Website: home-depot
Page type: customer-info-address
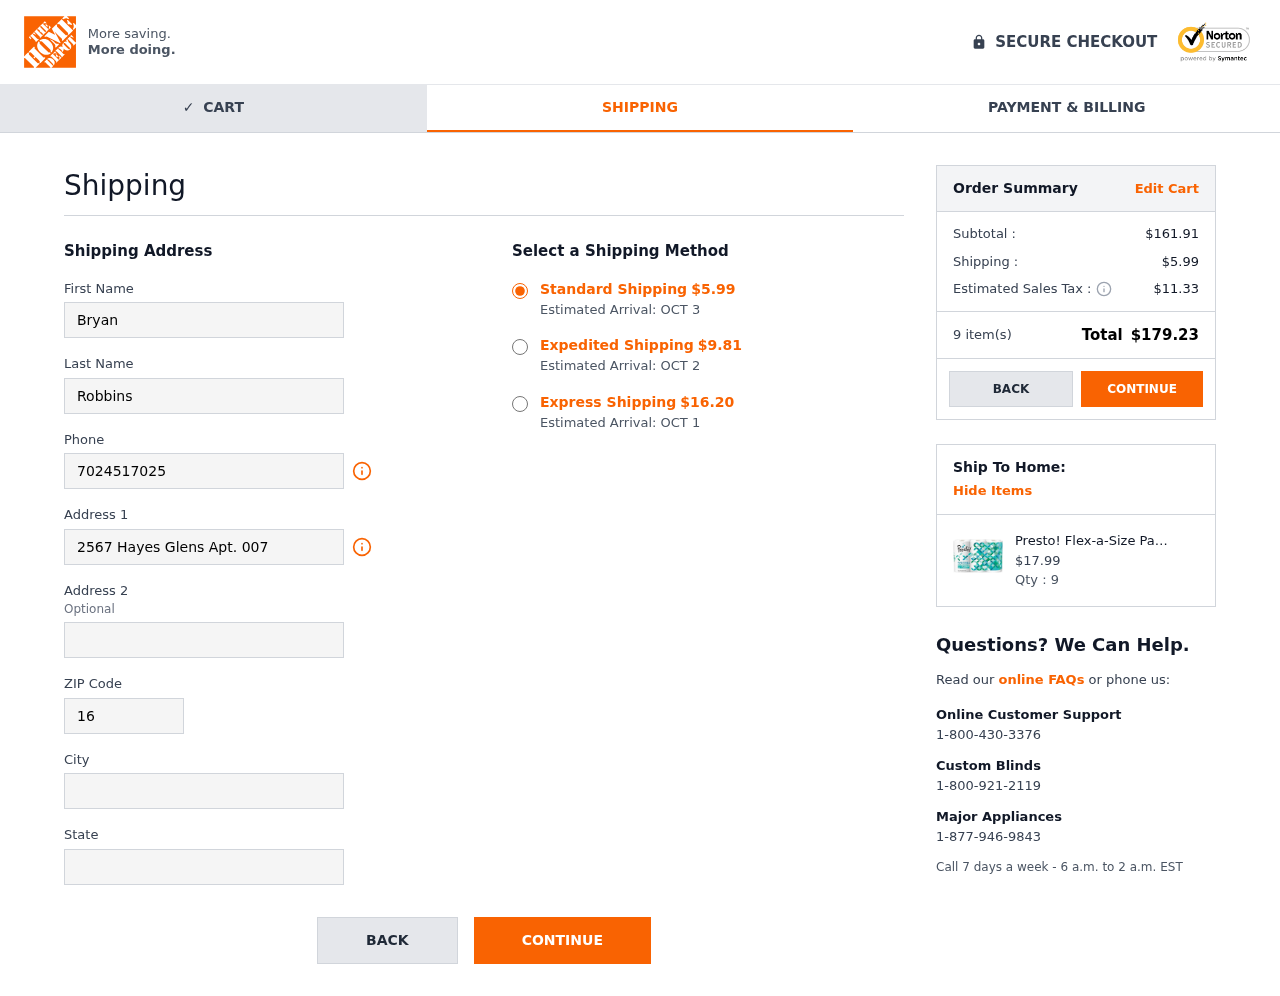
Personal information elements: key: PII_CITY
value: North Mitchellborough
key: PII_FIRSTNAME
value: Bryan
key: PII_LASTNAME
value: Robbins
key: PII_PHONE
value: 7024517025
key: PII_POSTCODE
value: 16888
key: PII_STATE
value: Oregon
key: PII_STREET
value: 2567 Hayes Glens Apt. 007
Product elements: key: PRODUCT1_NAME
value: Presto! Flex-a-Size Paper Towels, Huge Roll, 6 Count
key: PRODUCT1_PRICE
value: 17.99
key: PRODUCT1_QUANTITY
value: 9
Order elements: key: ORDER_SHIPPING_COST
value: $5.99
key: ORDER_DELIVERY_DATE
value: Estimated Arrival: OCT 3
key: ORDER_SHIPPING_COST_EXPEDITED
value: $9.81
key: ORDER_DELIVERY_DATE_EXPEDITED
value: Estimated Arrival: OCT 2
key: ORDER_SHIPPING_COST_EXPRESS
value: $16.20
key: ORDER_DELIVERY_DATE_EXPRESS
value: Estimated Arrival: OCT 1
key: ORDER_SUBTOTAL
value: $161.91
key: ORDER_TAX
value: $11.33
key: ORDER_NUM_ITEMS
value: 9 item(s)
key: ORDER_TOTAL
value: $179.23